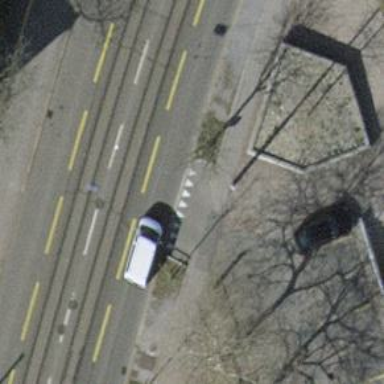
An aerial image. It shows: Unmarked crossing with traffic calming table.